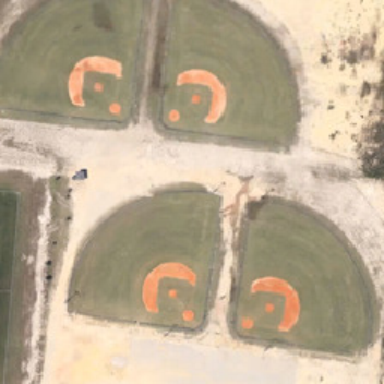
The four baseball fields were lined up .